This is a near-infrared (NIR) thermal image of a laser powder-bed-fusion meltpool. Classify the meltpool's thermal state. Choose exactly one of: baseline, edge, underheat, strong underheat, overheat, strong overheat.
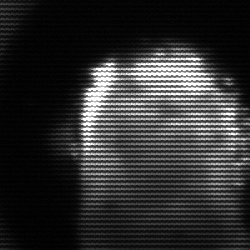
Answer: baseline